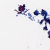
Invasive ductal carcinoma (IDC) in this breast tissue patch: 0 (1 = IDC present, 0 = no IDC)